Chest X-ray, PA view. Patient: 52 years old, sex M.
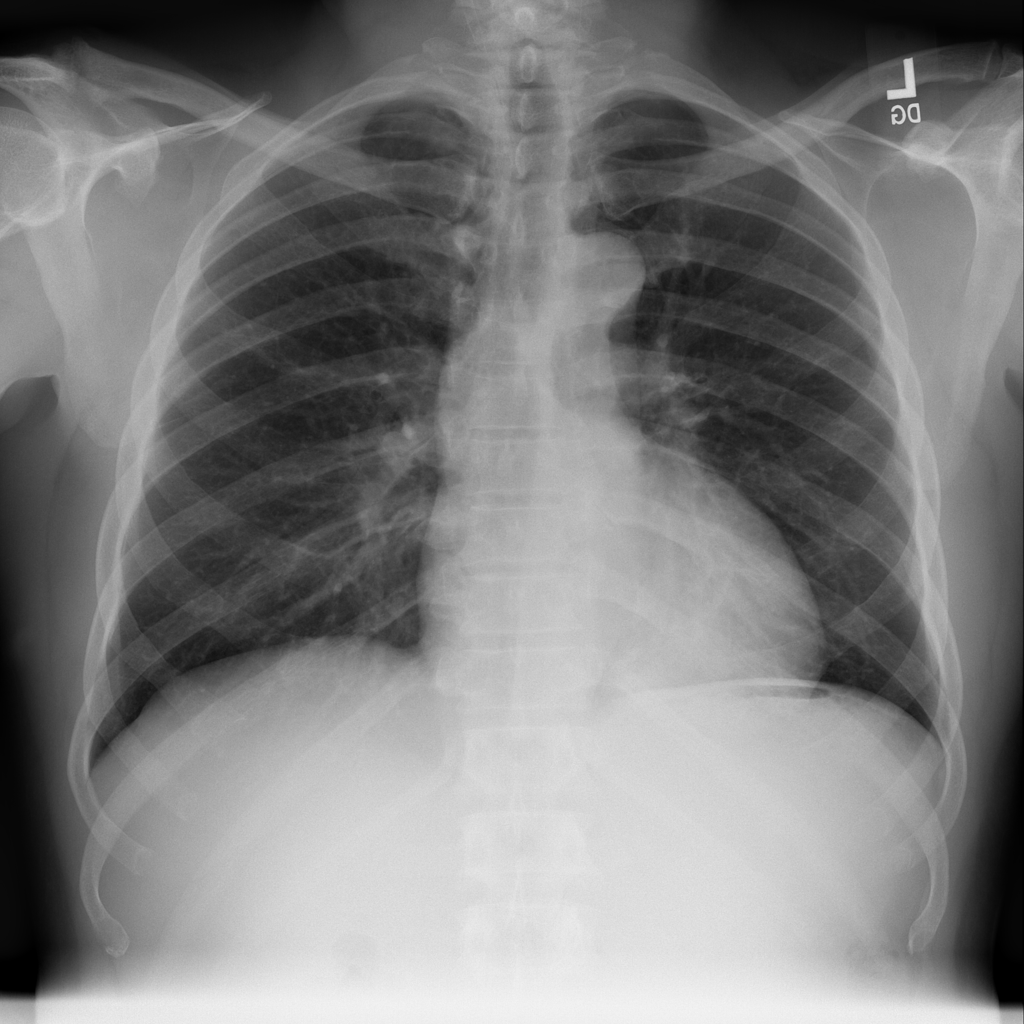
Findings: Infiltration